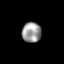
Tissue: prostate
Cell type: Fibroblasts
Senescence score: 0.7155
Nuclear area (px): 380
Mean DAPI intensity: 153.668